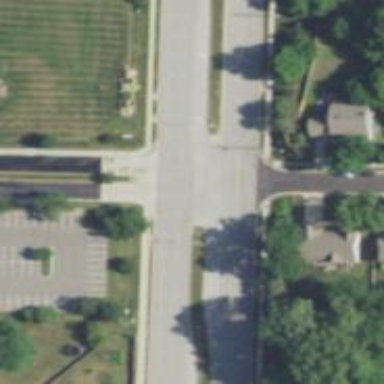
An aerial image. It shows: Dash road marking.